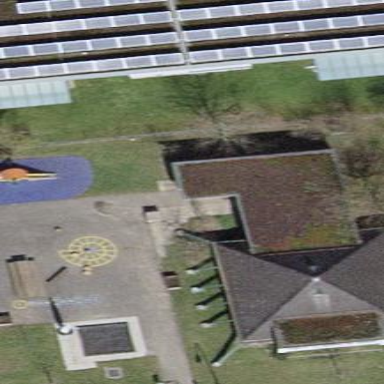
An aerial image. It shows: Kindergarten.